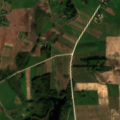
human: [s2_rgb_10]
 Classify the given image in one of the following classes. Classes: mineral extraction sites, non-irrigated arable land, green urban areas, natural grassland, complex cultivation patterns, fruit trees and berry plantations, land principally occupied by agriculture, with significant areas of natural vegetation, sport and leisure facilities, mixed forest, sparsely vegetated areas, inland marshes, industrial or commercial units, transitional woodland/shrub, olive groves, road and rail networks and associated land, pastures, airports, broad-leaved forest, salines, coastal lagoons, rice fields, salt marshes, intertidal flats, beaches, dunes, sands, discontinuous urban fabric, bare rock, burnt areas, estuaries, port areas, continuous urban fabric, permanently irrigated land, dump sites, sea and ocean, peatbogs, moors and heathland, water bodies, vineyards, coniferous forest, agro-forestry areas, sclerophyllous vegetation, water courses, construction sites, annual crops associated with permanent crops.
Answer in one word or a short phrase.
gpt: discontinuous urban fabric, non-irrigated arable land, complex cultivation patterns, land principally occupied by agriculture, with significant areas of natural vegetation, water bodies